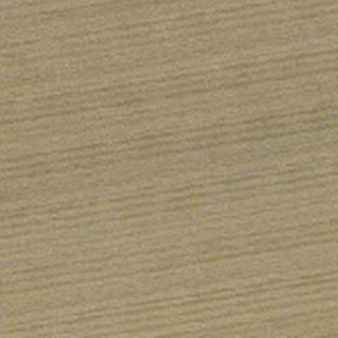
Label: other